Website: slack
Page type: stored-credit-cards
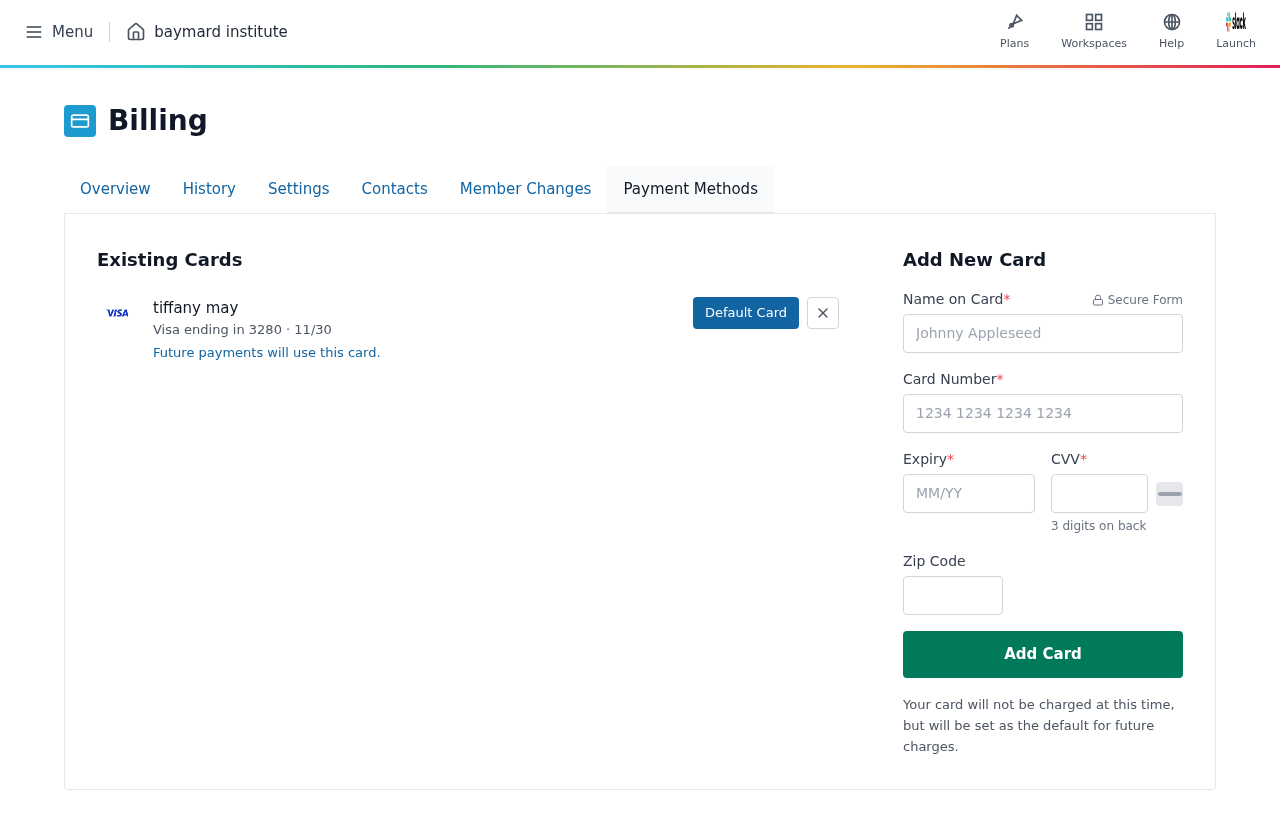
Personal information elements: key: PII_CARD_CVV
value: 075
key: PII_CARD_EXPIRY
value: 11/30
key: PII_CARD_EXPIRY_MONTH
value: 11
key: PII_CARD_EXPIRY_YEAR
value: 30
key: PII_CARD_LAST4
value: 3280
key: PII_CARD_NUMBER
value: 4450 7553 7011 3280
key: PII_CARD_TYPE
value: Visa
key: PII_FULLNAME
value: tiffany may
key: PII_FULLNAME
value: Tiffany May
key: PII_POSTCODE
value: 65155